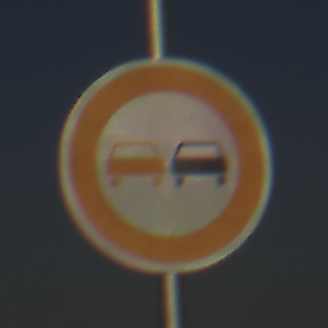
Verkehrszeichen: Ueberholverbot
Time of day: MorningAfternoon
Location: Outdoor (Nature)
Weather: Clear
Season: NotSpecified
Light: Natural